Question: i starter in jqgrid, i want implement inline edit in jqgrid i have this grid
'''
$(function () {
var grid = $('#list');
grid.jqGrid({
url: 'jQGridHandler.ashx',
postData: { ActionPage: 'ClearanceCost', Action: 'Fill' },
ajaxGridOptions: { cache: false },
loadonce: true,
datatype: 'json',
height: 490,
colNames: ['REQUEST_ID','WAYBILL_NO', 'COST_ID', 'COST_NAME','COST_AMOUNT', 'CURRENCY_ID ', 'CURRENCY_NAME','REMARK'],
colModel: [
{ name: 'REQUEST_ID', width: 100, sortable: true,hidden:true },
{ name: 'WAYBILL_NO', width: 100, sortable: true, hidden: true },
{ name: 'COST_ID', width: 200, sortable: true, hidden: true },
{ name: 'COST_NAME', width: 200, sortable: true },
{ name: 'COST_AMOUNT', width: 100, sortable: true },
{ name: 'CURRENCY_ID', width: 100, sortable: true, hidden: true },
{ name: 'CURRENCY_NAME', width: 200, sortable: true },
{ name: 'REMARK', width: 200, sortable: true }
],
gridview: true,
rowNum: 20,
rowList: [20, 40, 60],
pager: '#pager',
sortname: 'REQUEST_ID',
viewrecords: true,
sortorder: 'ASC',
rownumbers: true,
editurl: 'jQGridHandler.ashx',
onSelectRow: function (id) {
if (id && id !== lastsel) {
jQuery('#list').jqGrid('restoreRow', lastsel);
jQuery('#list').jqGrid('editRow', id, true);
lastsel = id;
}
}
});
grid.jqGrid('navGrid', '#pager', { add: true, edit: true, del: true }, {}, {}, {},
{ multipleSearch: true, overlay: false, width: 460 });
'''
i first fill all costType in jqgrid and i Want user Enter amount in Amount Cell and select currency unit in currency_unit cell, in this grid when user click in row , this row change editable, but i want when page is load all row is editable.
thanks all.
i Change Code But i can't get data row for save in Database i write this code
'''
$(function () {
var lastSel;
var grid = $('#list');
calculateTotal = function () {
var totalAmount = grid.jqGrid('getCol', 'COST_AMOUNT', false, 'd');
var totalTax = grid.jqGrid('getCol', 'COST_NAME', false, 'd');
alert(totalAmount.length);
for (var i = 0; i <= totalAmount.length - 1; i++) {
alert(totalTax[i] + "=" + totalAmount[i]);
}
};
grid.jqGrid({
url: 'jQGridHandler.ashx',
postData: { ActionPage: 'ClearanceCost', Action: 'Fill' },
ajaxGridOptions: { cache: false },
loadonce: true,
direction: "rtl",
datatype: 'json',
height: 490,
colNames: ['REQUEST_ID','WAYBILL_NO', 'COST_ID', 'COST_NAME','COST_AMOUNT', 'CURRENCY_ID ', 'CURRENCY_NAME','REMARK'],
colModel: [
{ name: 'REQUEST_ID', width: 100, sortable: true, hidden: true },
{ name: 'WAYBILL_NO', width: 100, sortable: true, hidden: true },
{ name: 'COST_ID', width: 200, sortable: true, hidden: true },
{ name: 'COST_NAME', width: 200, sortable: true },
{ name: 'COST_AMOUNT', width: 100, sortable: true, editable: true },
{ name: 'CURRENCY_ID', width: 100, sortable: true, hidden: true },
{ name: 'CURRENCY_NAME', width: 200, sortable: true, editable: true },
{ name: 'REMARK', width: 200, sortable: true, editable: true }
],
gridview: true,
rowNum: 30,
rowList: [30, 60, 90],
pager: '#pager',
sortname: 'REQUEST_ID',
viewrecords: true,
sortorder: 'ASC',
caption: 'drkhwst h......',
rownumbers: true,
loadComplete: function () {
var $this = $(this), rows = this.rows, l = rows.length, i, row;
for (i = 0; i < l; i++) {
row = rows[i];
if ($.inArray('jqgrow', row.className.split(' ')) >= 0) {
$this.jqGrid('editRow', row.id, true);
}
}
}
});
grid.jqGrid('navGrid', '#pager', { add: true, edit: true, del: true }, {}, {}, {},
{ multipleSearch: true, overlay: false, width: 460 });
$("#btnsave").click(function () {
calculateTotal();
});
});
'''
but this code no work, mr oleg thanks for help me.
EDIT02: I Create this

with this code. i want when user click save button all data all row send to server but not work
'''
$(document).ready(function () {
var mydata = [
{ COST_NAME: "A", COST_AMOUNT: "", CURRENCY_NAME: "" },
{ COST_NAME: "b", COST_AMOUNT: "", CURRENCY_NAME: "" },
{ COST_NAME: "c", COST_AMOUNT: "", CURRENCY_NAME: "" },
{ COST_NAME: "d", COST_AMOUNT: "", CURRENCY_NAME: "" },
{ COST_NAME: "e", COST_AMOUNT: "", CURRENCY_NAME: "" },
{ COST_NAME: "f", COST_AMOUNT: "", CURRENCY_NAME: "" },
{ COST_NAME: "g", COST_AMOUNT: "", CURRENCY_NAME: "" }
];
var lastSel;
var grid = $('#list');
calculateTotal = function () {
var totalAmount = grid.jqGrid('getCol', 'COST_AMOUNT', false, 'd');
var totalTax = grid.jqGrid('getCol', 'COST_NAME', false, 'd');
alert(totalAmount.length);
for (var i = 0; i <= totalAmount.length - 1; i++) {
alert(totalTax[i] + "=" + totalAmount[i]);
}
};
grid.jqGrid({
postData: { ActionPage: 'ClearanceCost', Action: 'Fill' },
ajaxGridOptions: { cache: false },
loadonce: true,
datatype: "local",
data: mydata,
mtype: 'POST',
height: 'auto',
colNames: [ 'COST_NAME', 'COST_AMOUNT', 'CURRENCY_NAME'],
colModel: [
{ name: 'COST_NAME', width: 200, sortable: true },
{ name: 'COST_AMOUNT', width: 100, sortable: true, editable: true },
{ name: 'CURRENCY_NAME', width: 200, sortable: true, editable: true }
],
gridview: true,
rowNum: 30,
rowList: [30, 60, 90],
pager: '#pager',
viewrecords: true,
sortorder: 'ASC',
rownumbers: true,
loadComplete: function () {
var $this = $(this), rows = this.rows, l = rows.length, i, row;
for (i = 0; i < l; i++) {
row = rows[i];
if ($.inArray('jqgrow', row.className.split(' ')) >= 0) {
$this.jqGrid('editRow', row.id, true);
}
}
}
});
grid.jqGrid('navGrid', '#pager', { add: true, edit: true, del: true }, {}, {}, {},
{ multipleSearch: true, overlay: false, width: 460 });
$("#btnsave").click(function () {
calculateTotal();
});
});
'''
and body
'''
<table id="list"></table>
<input type="button" value="Save" id="btnsave"/>
'''
thanks all
NEW EDIT: i for this problem write this code
'''
grid.jqGrid({
url: 'jQGridHandler.ashx',
postData: { ActionPage: 'ClearanceCost', Action: 'Fill' },
ajaxGridOptions: { cache: false },
loadonce: true,
direction: "rtl",
pgtext: "SfHh {0} z {1}",
datatype: 'json',
height: 490,
colNames: ['shmrh drkhwst', 'shmrh brnmh', 'shmrh hzynh', 'nm hzynh', 'mblG', 'khd wHdhzynh ', 'twDyHt'],
colModel: [
{ name: 'REQUEST_ID', width: 100, sortable: true, hidden: true },
{ name: 'WAYBILL_NO', width: 100, sortable: true, hidden: true },
{ name: 'COST_ID', width: 200, sortable: true, hidden: true },
{ name: 'COST_NAME', width: 200, sortable: true },
{ name: 'COST_AMOUNT', width: 100, sortable: true, editable: true },
{ name: 'CURRENCY_ID', width: 100, sortable: true, editable: true, edittype: 'select', editoptions: {
url: "JQGridHandler.ashx?ActionPage=CurrencyUnit&Action=FillDrop",
dataInit: function (data) {
var response = jQuery.parseJSON(data.responseText);
var s = '<select>';
s += '<option value="0">ntkhb khnyd</option>';
if (response && response.length) {
for (var i = 0, l = response.length; i < l; i++) {
var ri = response[i];
s += '<option value="' + ri.CURRENCY_ID + '">' + ri.CURRENCY_NAME + '</option>';
}
}
return s + "</select>";
}
}
},
{ name: 'REMARK', width: 200, sortable: true, editable: true }
],
gridview: true,
rowNum: 30,
rowList: [30, 60, 90],
pager: '#pager',
sortname: 'REQUEST_ID',
viewrecords: true,
sortorder: 'ASC',
caption: 'drkhwst h......',
rownumbers: true,
loadComplete: function () {
var strOption = "";
$.ajax({
url: 'JQGridHandler.ashx',
contentType: 'application/json; charset=utf-8',
data: { ActionPage: 'CurrencyUnit', Action: 'FillDrop' },
success: function (data) {
var rows = data.rows;
strOption = '<option value=0>ntkhb khnyd</option>';
if (data.rows.length > 0) {
for (var i = 0, l = rows.length; i < l; i++) {
var ri = rows[i];
strOption += '<option value="' + ri.cell[0] + '">' + ri.cell[1] + '</option>';
}
}
},
dataType: 'json'
});
var $this = $(this);
rows = this.rows;
var l = rows.length, i, row;
for (i = 0; i < l; i++) {
row = rows[i];
// var $t = grid.jqGrid('getCell', row.id, 'CURRENCY_ID');
// var $id = $($t).attr("id");
// $("#" + $id).val(strOption);
// console.log(row.id);
var selRowId = grid.jqGrid('getGridParam', row.id);
console.log(selRowId);
console.log(grid.jqGrid('getCell', row.id, 'CURRENCY_ID'));
if ($.inArray('jqgrow', row.className.split(' ')) >= 0) {
$this.jqGrid('editRow', row.id, true);
}
}
},
editurl: "jQGridHandler.ashx"
});
grid.jqGrid('navGrid', '#pager', { add: true, edit: true, del: true }, {}, {}, {},
{ multipleSearch: true, overlay: false, width: 460 });
'''
first question: this code is true? and i now i can't fill dropdownlist . please help me mr.Oleg. thanks
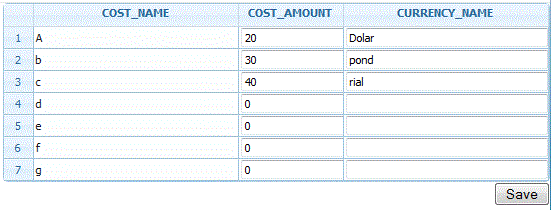
Answer: You can enumerate all rows in the grid and call 'editRow' inside of 'loadComplete' (see <URL>. You should understand some disadvantages of the approach:
- 'rowNum'<URL>'getLocalRow'
: The keyboard navigation between editable rows is in reality absolutely another question. Nevertheless you can bind 'keydown'event on the grid for example and change focus on the another cell if it's needed. For example <URL> shows for how and arrow keys can be used together with the standard and keys:
'''
$('#list').keydown(function (e) {
var $td = $(e.target).closest("td"),
$tr = $td.closest("tr.jqgrow"),
ci, ri, rows = this.rows;
if ($td.length === 0 || $tr.length === 0) {
return;
}
ci = $.jgrid.getCellIndex($td[0]);
ri = $tr[0].rowIndex;
if (e.keyCode === $.ui.keyCode.UP) { // 38
if (ri > 0) {
$(rows[ri-1].cells[ci]).find("input,select").focus();
}
}
if (e.keyCode === $.ui.keyCode.DOWN) { // 40
if (ri + 1 < rows.length) {
$(rows[ri+1].cells[ci]).find("input,select").focus();
}
}
});
'''